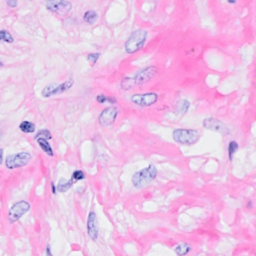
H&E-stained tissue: Breast